Field crop: tomato
Growth stage: 2
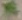
Species: solanum